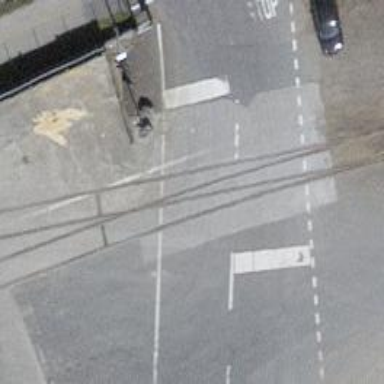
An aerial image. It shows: Railway level crossing.